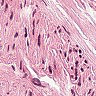
Metastatic tissue present: no